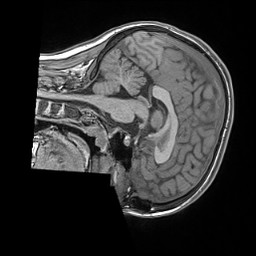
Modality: T1w
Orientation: sagittal
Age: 12
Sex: male
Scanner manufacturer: siemens
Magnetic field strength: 1.5 T
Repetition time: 2.04 s
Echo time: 0.00308 s